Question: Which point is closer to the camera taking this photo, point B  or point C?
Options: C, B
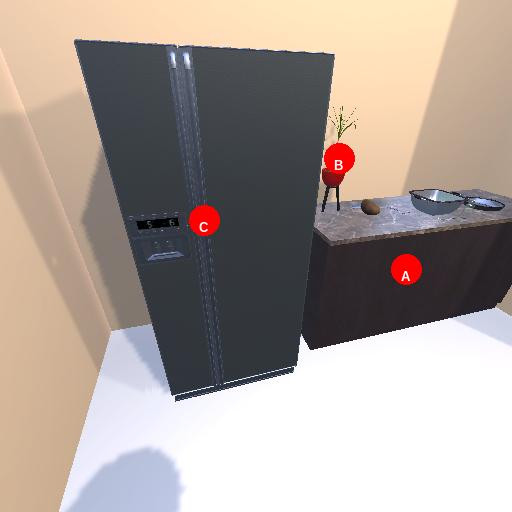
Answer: C